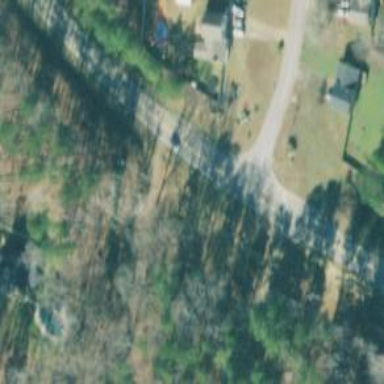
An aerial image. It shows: Asphalt road classified as tertiary.